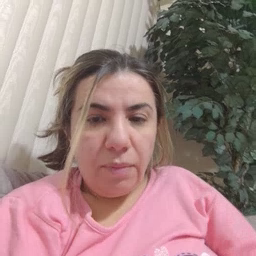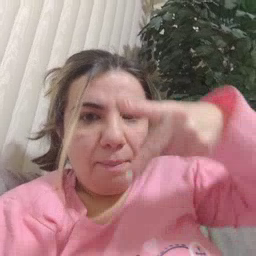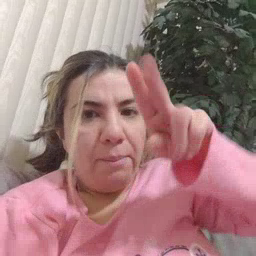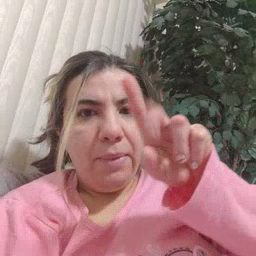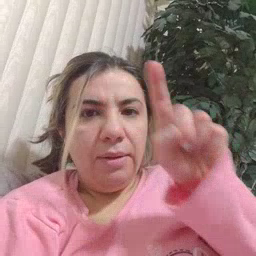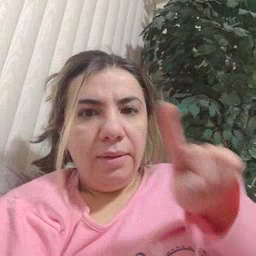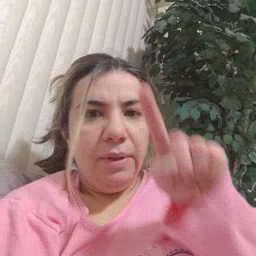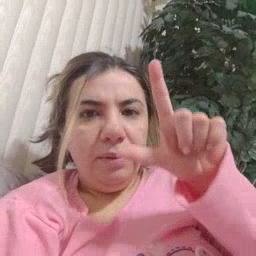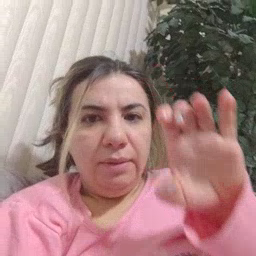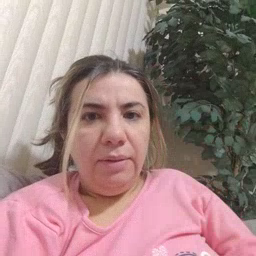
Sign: puzzle